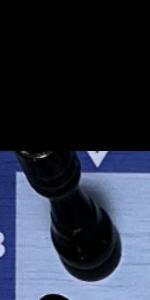
Label: Rook_Black